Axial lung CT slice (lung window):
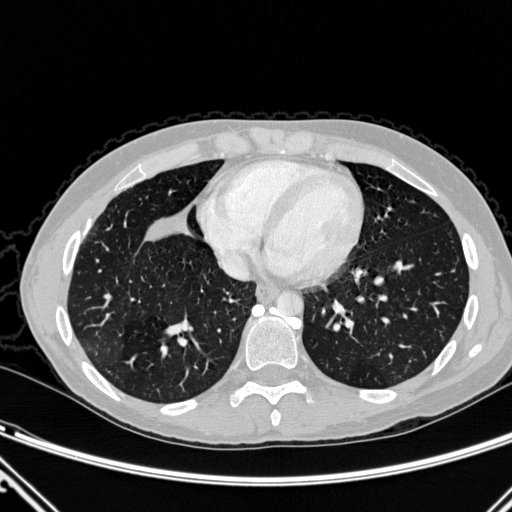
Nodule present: no